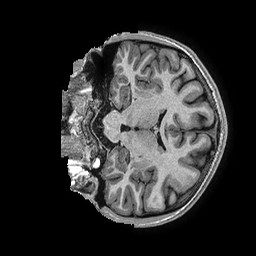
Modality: T1w
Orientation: coronal
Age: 19
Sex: male
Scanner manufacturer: ge
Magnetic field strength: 3 T
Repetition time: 0.006952 s
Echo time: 0.00292 s